Aerial crown-view tile of a tropical tree (Barro Colorado Island, Panama), acquired 20250915:
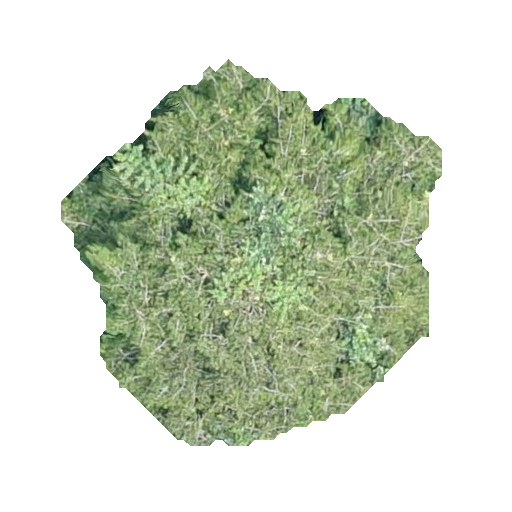
Species: Virola surinamensis
GBIF accepted scientific name: Virola surinamensis
Crown area: 147.561 m²